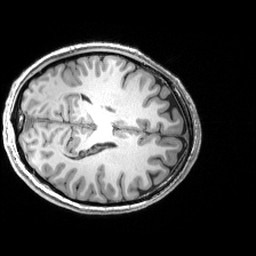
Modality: T1w
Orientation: axial
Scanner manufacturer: siemens
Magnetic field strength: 3 T
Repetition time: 2.53 s
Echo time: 0.00299 s